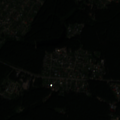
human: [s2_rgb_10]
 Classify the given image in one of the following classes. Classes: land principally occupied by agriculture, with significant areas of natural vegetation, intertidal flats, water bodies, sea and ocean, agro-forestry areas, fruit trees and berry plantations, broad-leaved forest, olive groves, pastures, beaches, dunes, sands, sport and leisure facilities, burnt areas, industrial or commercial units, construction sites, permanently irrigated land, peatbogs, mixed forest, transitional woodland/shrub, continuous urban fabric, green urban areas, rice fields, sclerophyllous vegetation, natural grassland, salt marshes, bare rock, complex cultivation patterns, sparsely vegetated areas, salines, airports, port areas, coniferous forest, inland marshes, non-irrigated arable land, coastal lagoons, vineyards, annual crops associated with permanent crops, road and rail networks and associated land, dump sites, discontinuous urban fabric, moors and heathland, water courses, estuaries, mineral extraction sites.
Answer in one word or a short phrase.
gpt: discontinuous urban fabric, complex cultivation patterns, coniferous forest, mixed forest